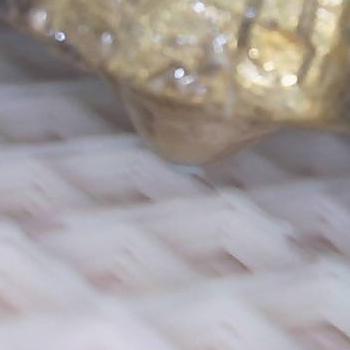
Flow rate: 39%